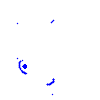
Particle: pion